Question: For illustrative purposes, I am trying to draw a small bivariate normal distribution. I would like it to be tight, centered at (3,4;1), and with a radius of 0.5 or less. By that, I mean that I would like the datapoints to be confined within a small radius.
Below see the code I am using (from this <URL>; I have tried to tweak it in different ways, but the bivariate is always spread out.
'''
library(MASS)
N <- 200 # Number of random samples
set.seed(123)
# Parameters
rho <- 0.5
mu1 <- 3.4; s1 <- 1
mu2 <- 1; s2 <- 1
# Parameters for bivariate normal distribution
mu <- c(mu1,mu2) # Mean
sigma <- matrix(c(s1^2, s1*s2*rho, s1*s2*rho, s2^2),
2) # Covariance matrix
X <- mvrnorm(N, mu = mu, Sigma = sigma)
z <- kde2d(X[,1], X[,2], n=50)
plot(X, xlab="X label", ylab="Y label",
xlim=c(2,6), ylim=c(-1,3.5),pch=19, cex=.4)
contour(z, drawlabels=FALSE, add=TRUE)
'''

<URL>
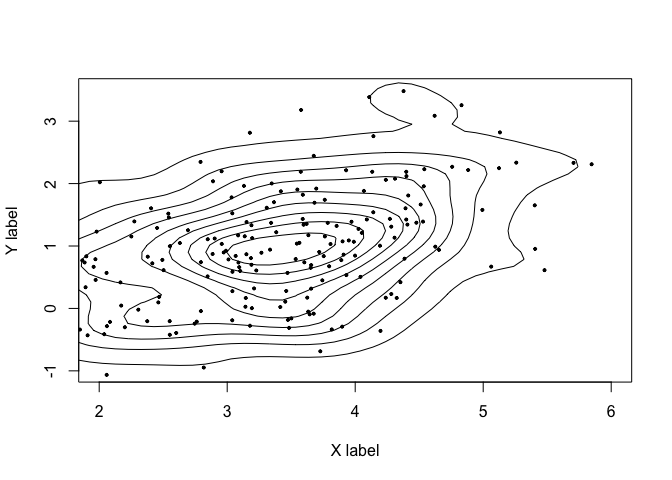
Answer: Using 's2 <- s1 <- 0.25' solves the problem as pointed out by @user20650.
'''
library(MASS)
N <- 200 # Number of random samples
set.seed(123)
# Parameters
rho <- 0.5
mu1 <- 3.4; s1 <- 0.25
mu2 <- 1; s2 <- 0.25
# Parameters for bivariate normal distribution
mu <- c(mu1,mu2) # Mean
sigma <- matrix(c(s1^2, s1*s2*rho, s1*s2*rho, s2^2),
2) # Covariance matrix
X <- mvrnorm(N, mu = mu, Sigma = sigma)
z <- kde2d(X[,1], X[,2], n=50)
plot(X, xlab="X label", ylab="Y label",
xlim=c(2,6), ylim=c(-1,3.5),pch=19, cex=.4)
contour(z, drawlabels=FALSE, add=TRUE)
'''

<URL>